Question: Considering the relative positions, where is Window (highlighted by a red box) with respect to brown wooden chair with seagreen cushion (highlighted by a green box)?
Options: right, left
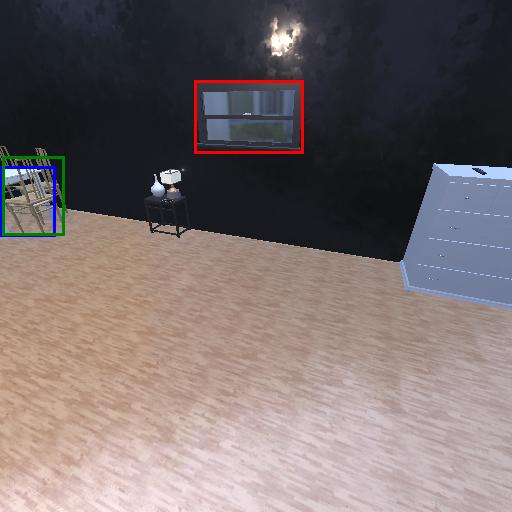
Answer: right